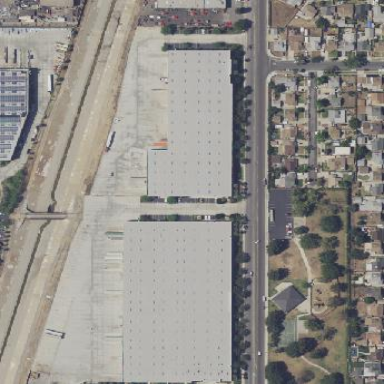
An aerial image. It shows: Warehouse.